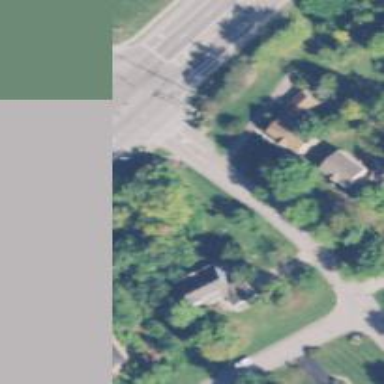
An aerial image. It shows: Marked crossing on the road.